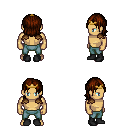
a pixel art fantasy rpg character, male body template, human, tanned skin, leather shoulder armor, teal pants, brown long bangs hairstyle, gold tiara, black shoes, four views (front, back, left, right), 2x2 character sprite sheet, small pixel art, hard edges, no anti-aliasing